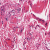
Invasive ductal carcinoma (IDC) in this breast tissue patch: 0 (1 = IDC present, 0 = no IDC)